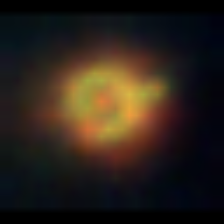
Taxon: NanoPlankton
Group: Other